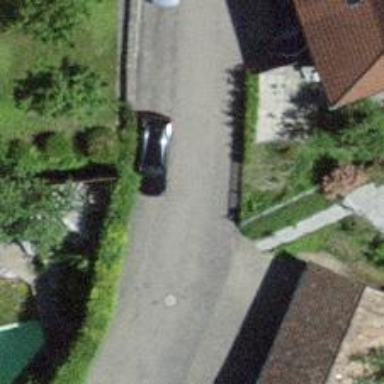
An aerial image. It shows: Residential road with asphalt surface.